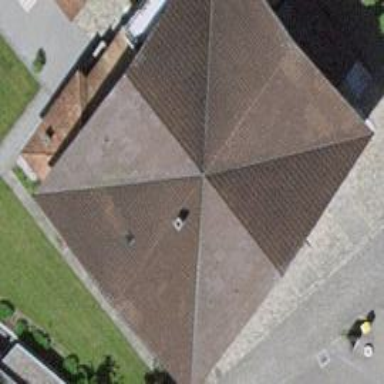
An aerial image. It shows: Residential building with half-hipped roof made of roof tiles.